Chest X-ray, PA view. Patient: 64 years old, sex F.
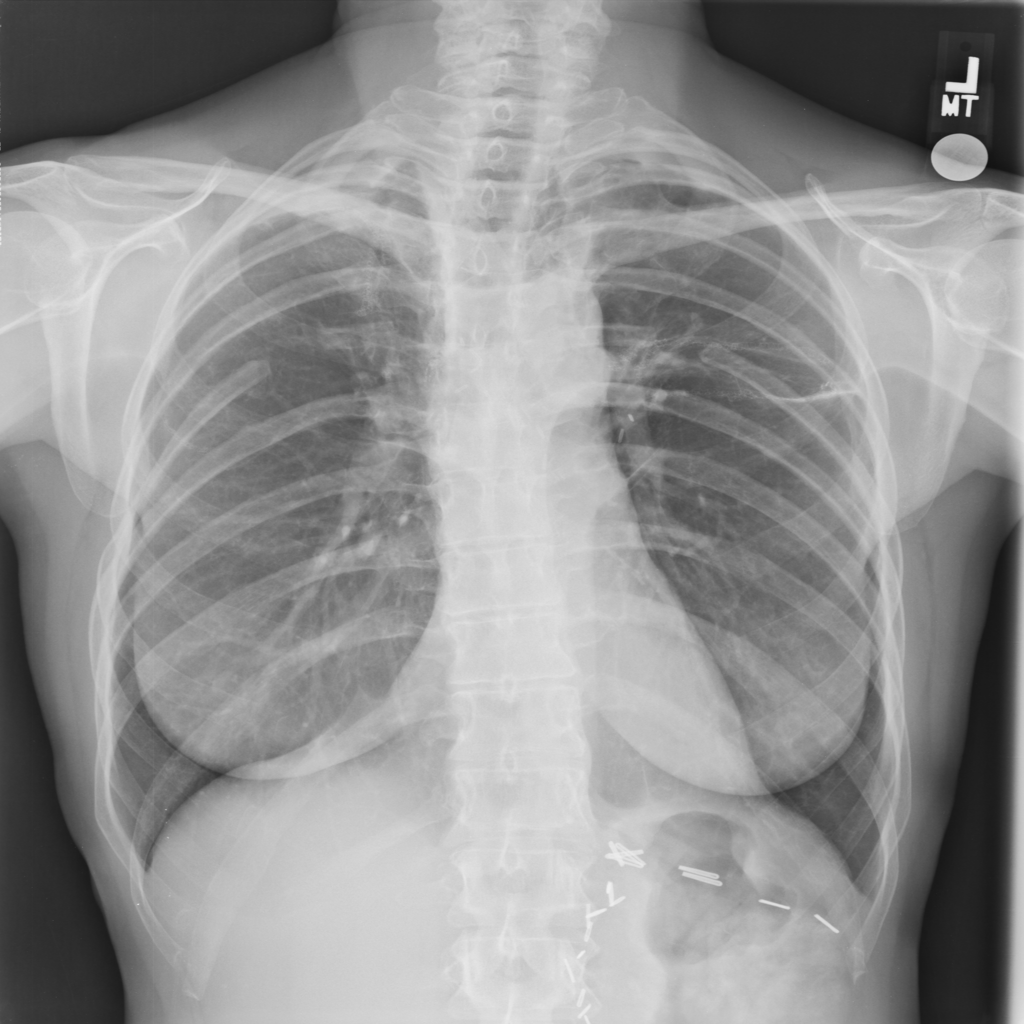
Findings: No Finding